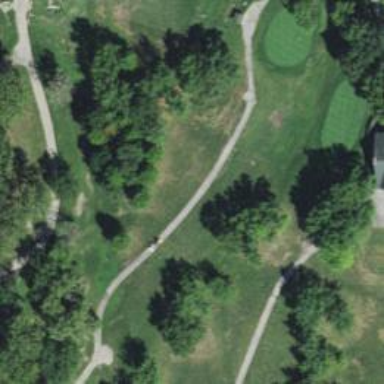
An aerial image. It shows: View of golf hole.